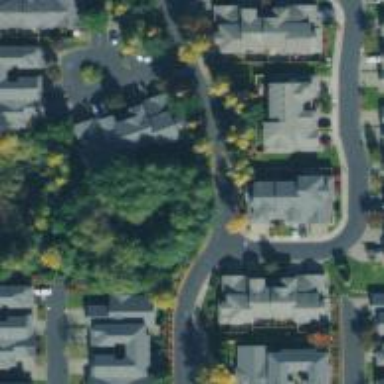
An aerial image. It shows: Residential road.